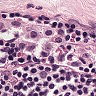
Metastatic tissue present: no